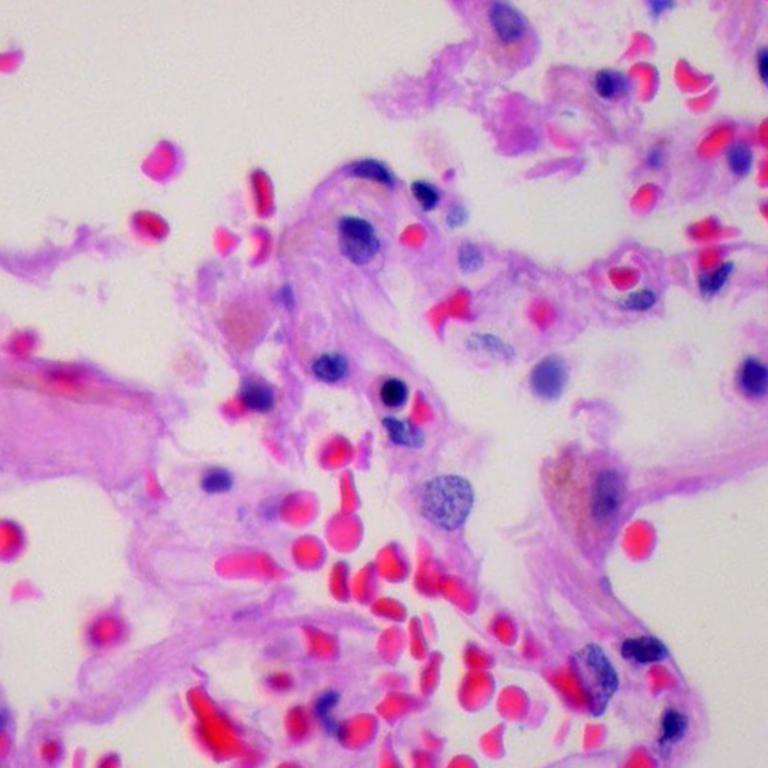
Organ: lung
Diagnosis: benign